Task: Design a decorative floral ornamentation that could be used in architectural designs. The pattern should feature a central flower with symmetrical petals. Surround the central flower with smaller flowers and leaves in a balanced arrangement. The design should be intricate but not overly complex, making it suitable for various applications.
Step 703:
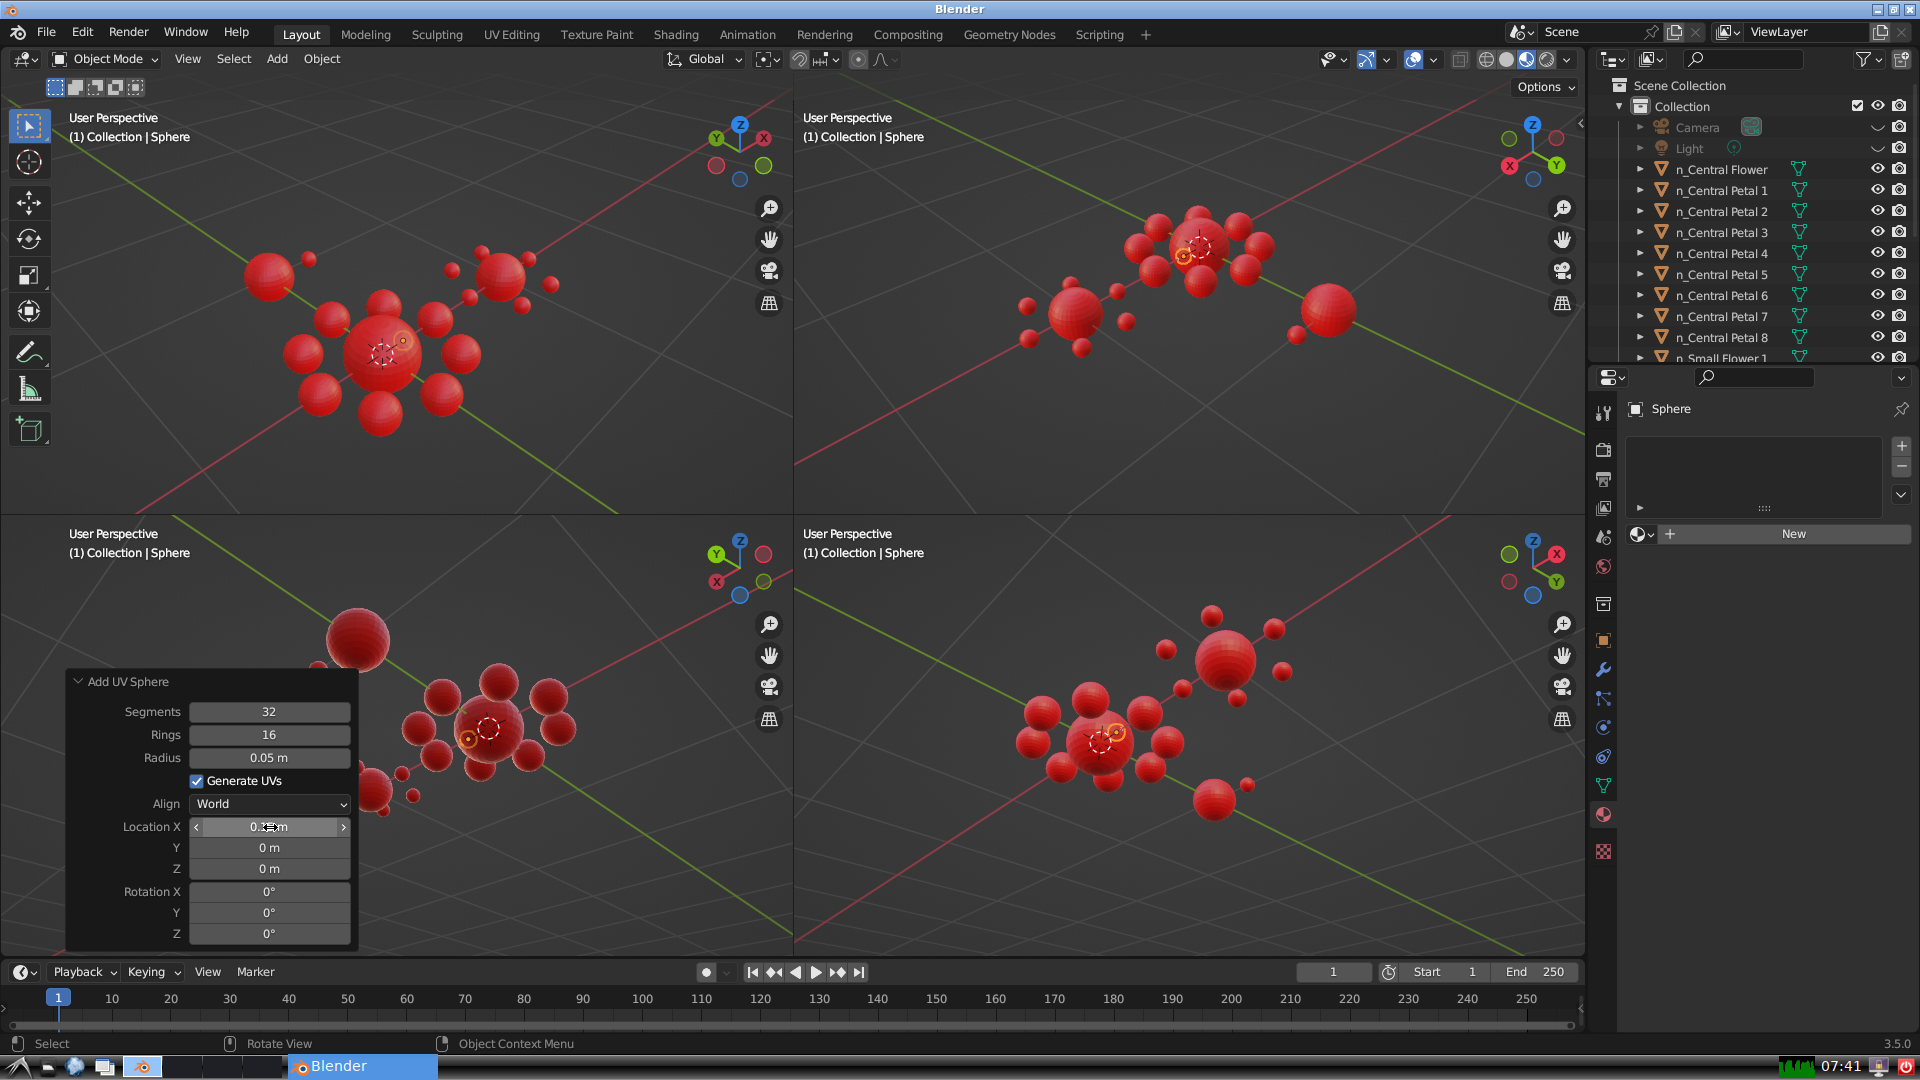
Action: {"mouse_move": [270, 849]}